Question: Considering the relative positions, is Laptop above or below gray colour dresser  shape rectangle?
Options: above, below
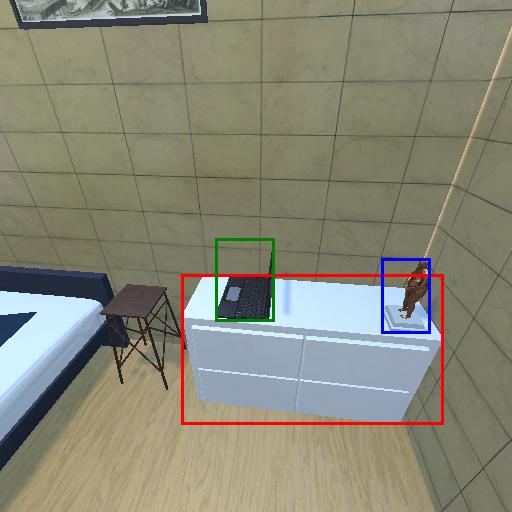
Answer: above